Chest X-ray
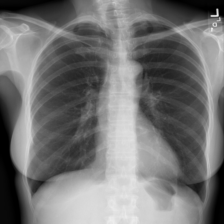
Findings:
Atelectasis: negative
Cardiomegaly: negative
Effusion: negative
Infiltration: negative
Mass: negative
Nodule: negative
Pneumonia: negative
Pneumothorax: negative
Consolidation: negative
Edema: negative
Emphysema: negative
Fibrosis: negative
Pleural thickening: negative
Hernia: negative